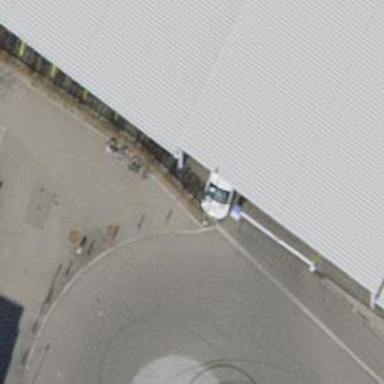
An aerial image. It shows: Bollard barrier.